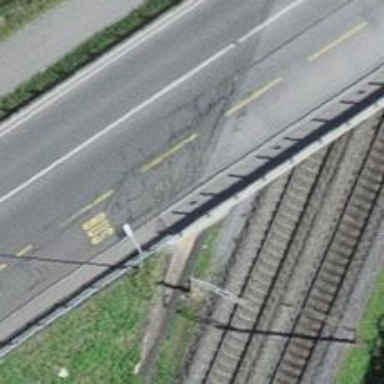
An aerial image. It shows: Sidewalk footway on asphalt bridge.